Field crop: maize
Growth stage: 2
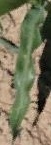
Species: maize